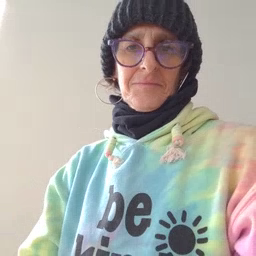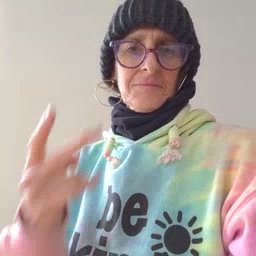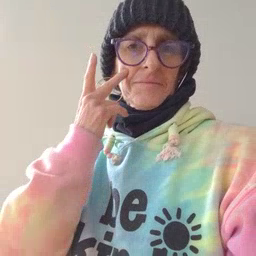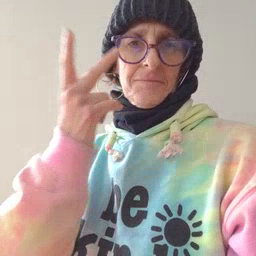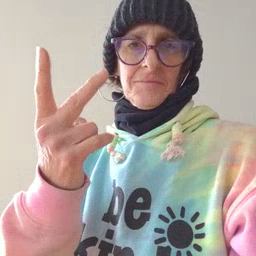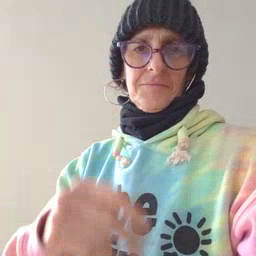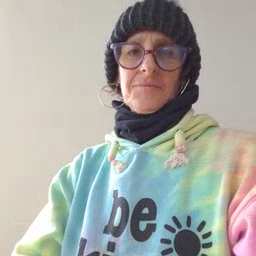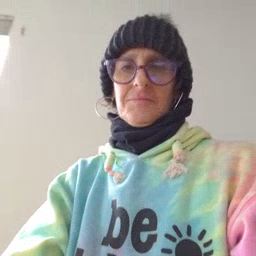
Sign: see